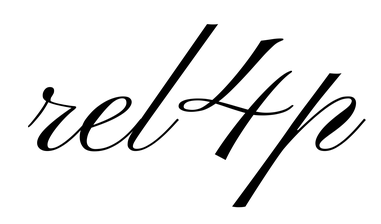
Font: PinyonScript-Regular